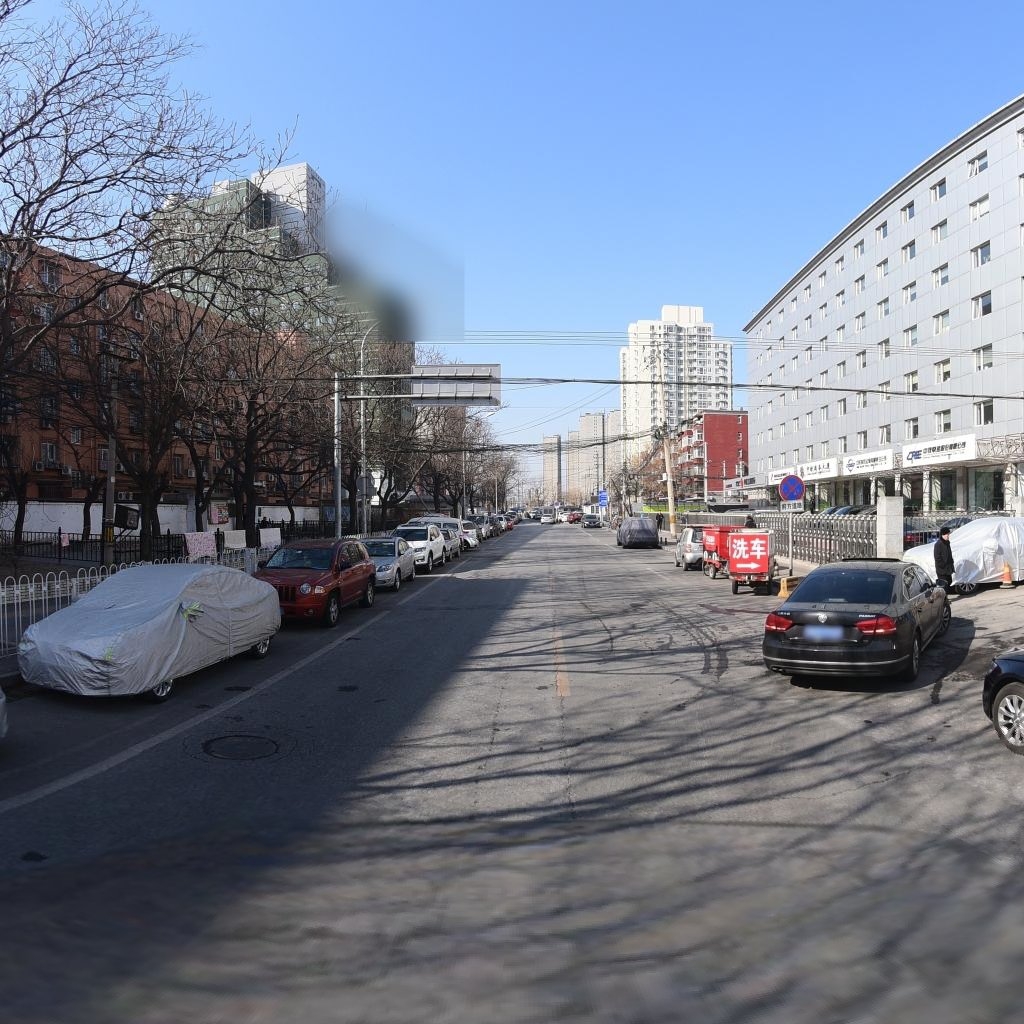
Region: Xicheng
Road damage annotations: transverse crack, manhole cover, longitudinal crack